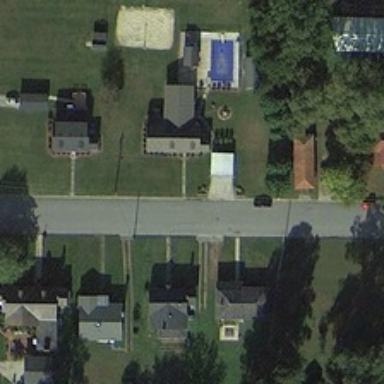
Some buildings and green trees are in two sides of a road in a medium residential area .